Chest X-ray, AP view. Patient: 63 years old, sex M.
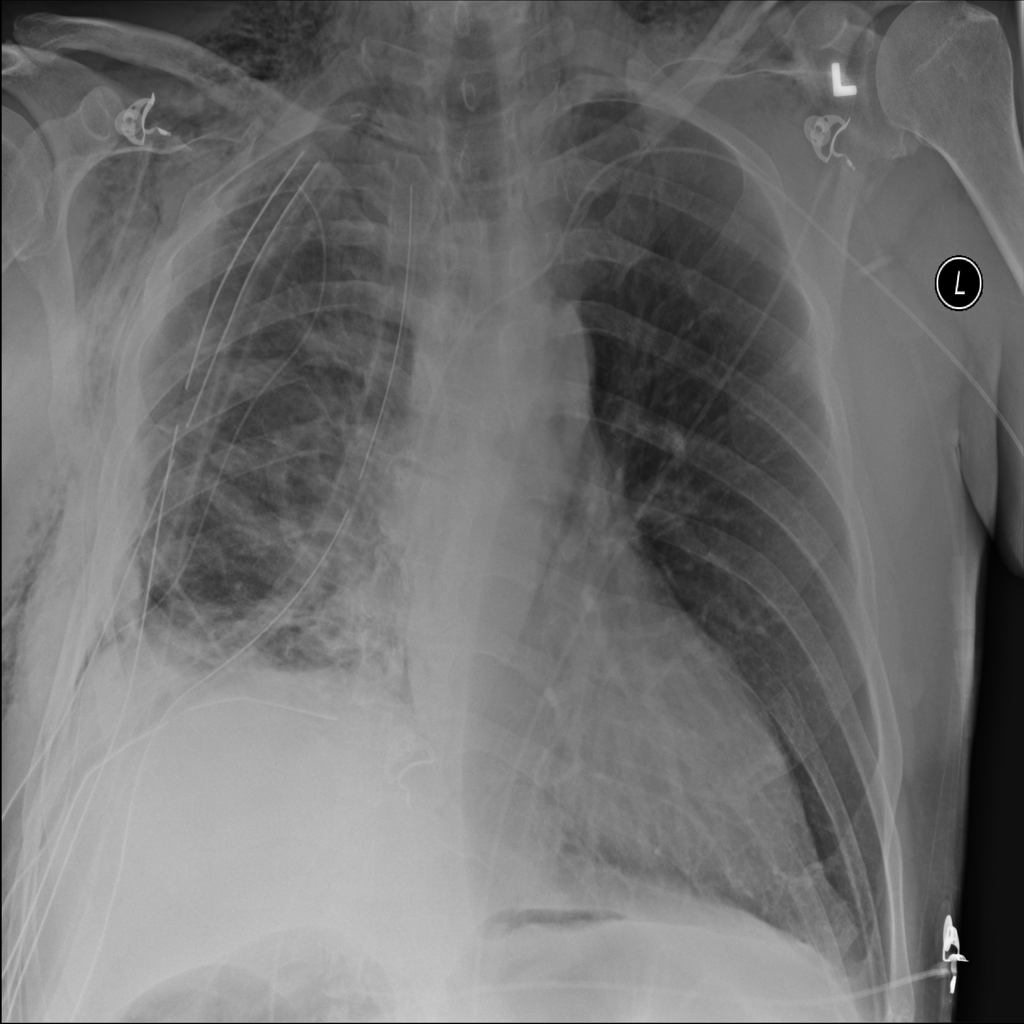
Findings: Emphysema